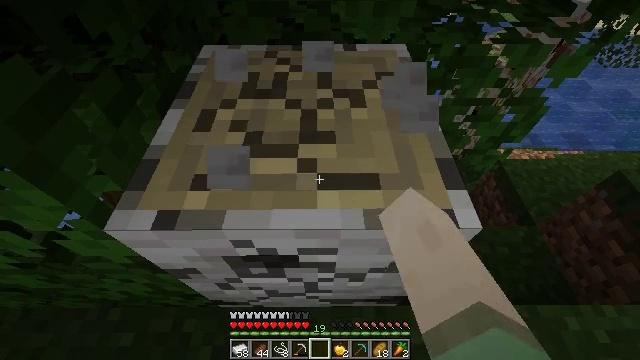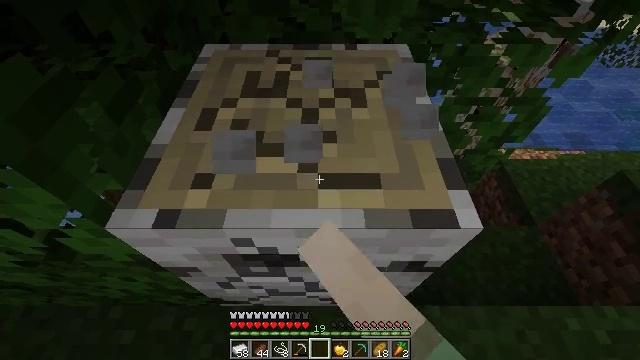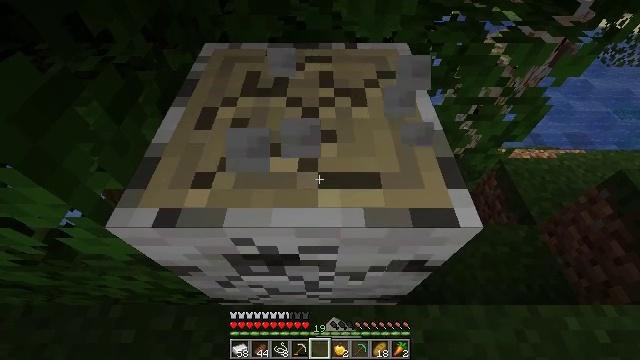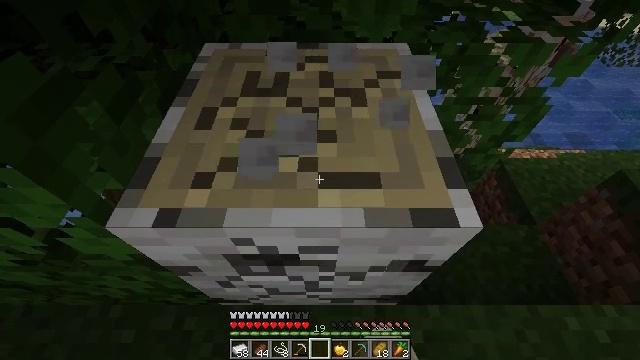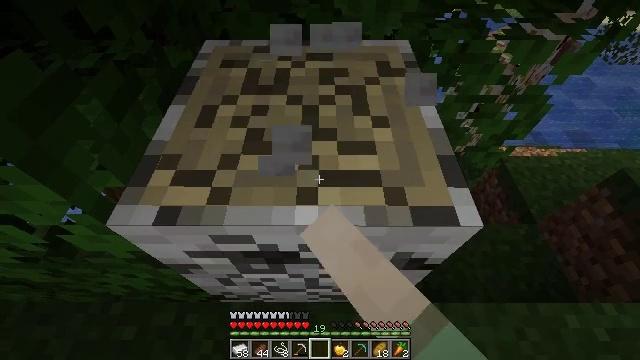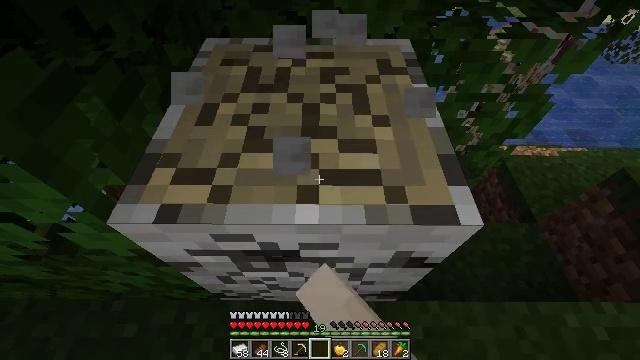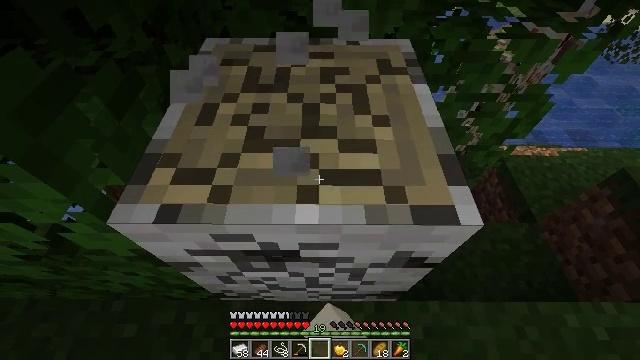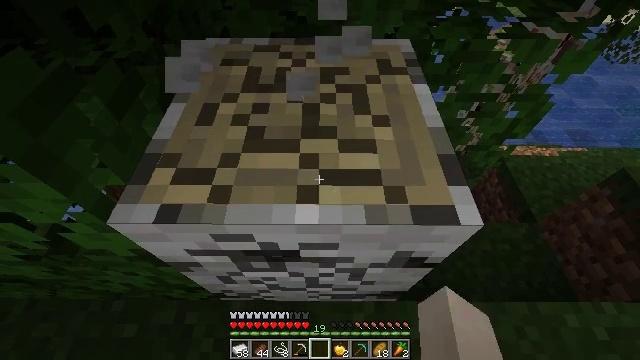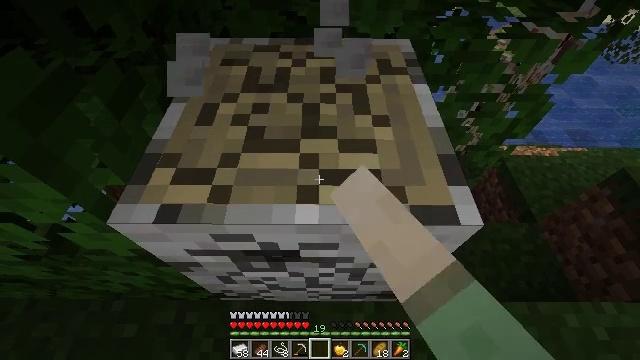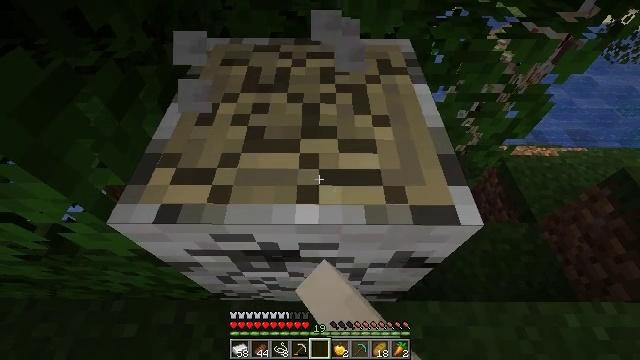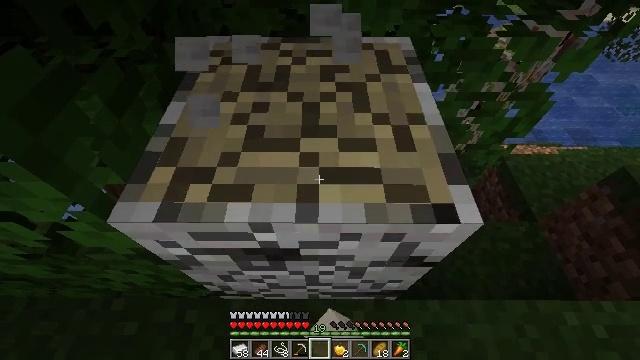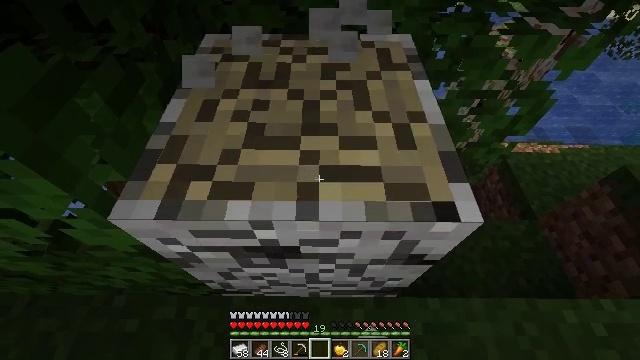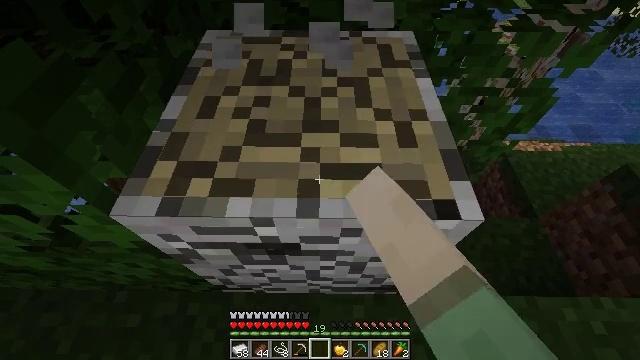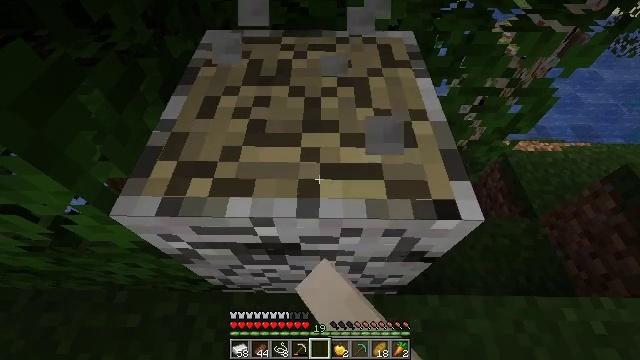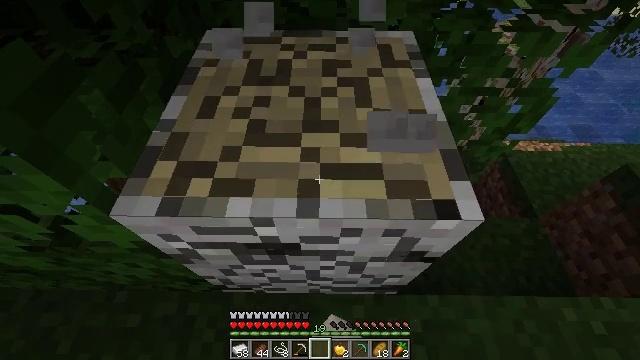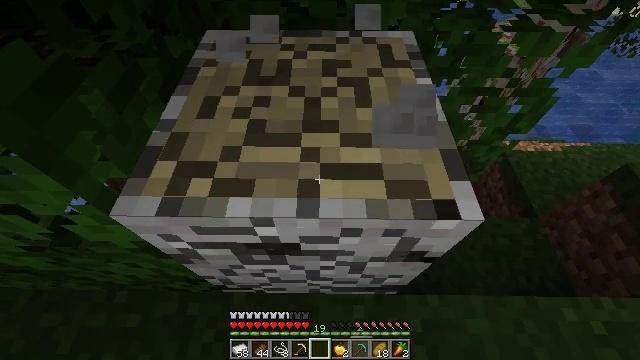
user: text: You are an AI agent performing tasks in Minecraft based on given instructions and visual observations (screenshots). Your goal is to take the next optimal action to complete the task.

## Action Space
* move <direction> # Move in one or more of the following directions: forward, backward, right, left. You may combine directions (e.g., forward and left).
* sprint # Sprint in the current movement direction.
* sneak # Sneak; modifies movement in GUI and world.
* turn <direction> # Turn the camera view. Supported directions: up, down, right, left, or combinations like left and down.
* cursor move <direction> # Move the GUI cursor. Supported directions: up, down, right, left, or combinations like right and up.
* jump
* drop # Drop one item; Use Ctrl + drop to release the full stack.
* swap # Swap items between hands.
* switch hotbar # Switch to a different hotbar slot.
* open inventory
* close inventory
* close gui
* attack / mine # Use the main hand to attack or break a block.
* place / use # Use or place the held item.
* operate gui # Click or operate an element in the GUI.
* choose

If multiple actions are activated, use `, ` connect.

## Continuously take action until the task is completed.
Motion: motion action
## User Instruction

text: Gather birch log for crafting.
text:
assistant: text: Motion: attack / mine
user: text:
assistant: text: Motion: attack / mine
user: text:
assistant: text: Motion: attack / mine
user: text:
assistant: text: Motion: attack / mine
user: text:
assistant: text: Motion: attack / mine
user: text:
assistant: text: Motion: attack / mine
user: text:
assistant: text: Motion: attack / mine
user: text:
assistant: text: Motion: attack / mine
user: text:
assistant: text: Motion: attack / mine
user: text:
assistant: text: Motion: attack / mine
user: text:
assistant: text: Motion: attack / mine
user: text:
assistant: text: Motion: attack / mine
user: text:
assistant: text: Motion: attack / mine
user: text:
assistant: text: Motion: attack / mine
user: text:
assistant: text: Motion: attack / mine
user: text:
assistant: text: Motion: attack / mine
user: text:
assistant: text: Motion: attack / mine
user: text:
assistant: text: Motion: attack / mine
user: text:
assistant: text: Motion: attack / mine
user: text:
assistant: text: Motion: attack / mine
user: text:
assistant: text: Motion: attack / mine
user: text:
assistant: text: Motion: attack / mine
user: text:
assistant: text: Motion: attack / mine
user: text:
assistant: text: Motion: attack / mine
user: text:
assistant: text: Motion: attack / mine
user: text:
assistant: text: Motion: attack / mine
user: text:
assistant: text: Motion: turn down, attack / mine
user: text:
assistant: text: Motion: turn down, attack / mine
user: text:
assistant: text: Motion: turn down, attack / mine
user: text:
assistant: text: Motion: attack / mine